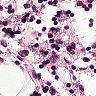
Metastatic tissue present: no